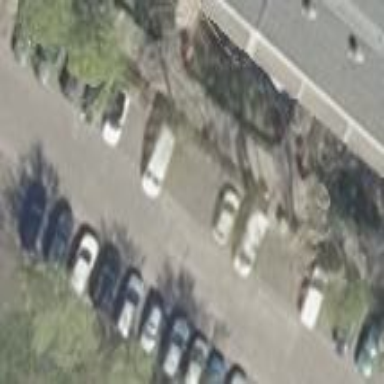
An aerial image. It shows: Concrete parking area.